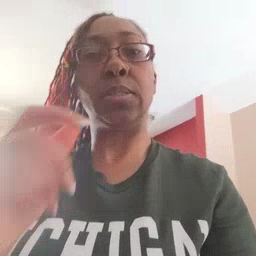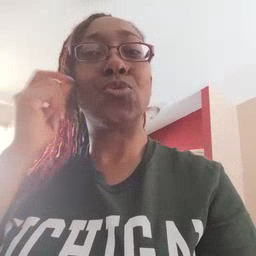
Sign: store